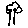
Label: tree